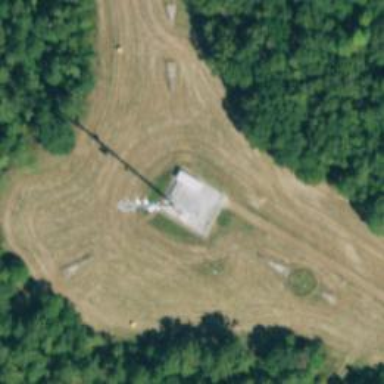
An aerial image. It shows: Communication mast tower.